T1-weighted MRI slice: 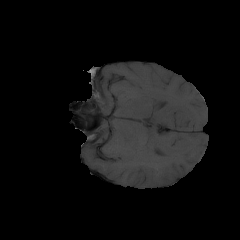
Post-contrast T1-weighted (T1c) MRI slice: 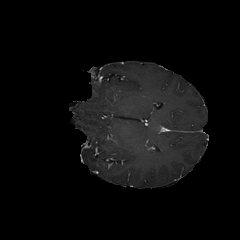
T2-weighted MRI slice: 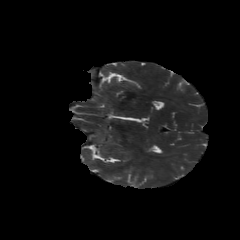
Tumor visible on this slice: yes